【题型】填空题　【知识点】解析几何　【难度】easy
如图，已知 $F_1$, $F_2$ 为双曲线 $\frac{x^2}{a^2} - \frac{y^2}{b^2} = 1 (a > 0, b > 0)$ 的焦点，过 $F_2$ 作垂直于 $x$ 轴的直线交双曲线于点 $P$，且 $\angle PF_1F_2 = 30^\circ$，则双曲线的渐近线方程为\_\_\_\_\_\_\_\_.

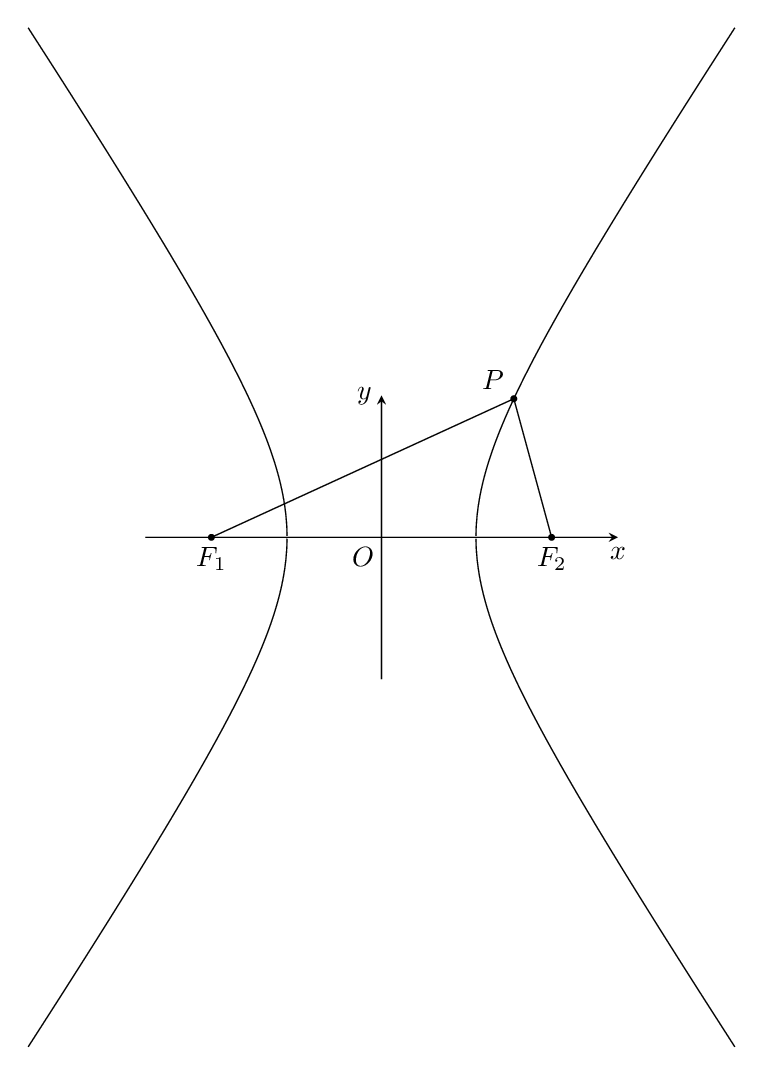
【解答】

\noindent \textbf{【答案】} $\boldsymbol{y=\pm\sqrt{2}x}$

\vspace{0.2cm}
\noindent \textbf{【分析】} 利用点在双曲线上及直角三角形中$30^\circ$所对的直角边等于斜边的一半，结合双曲线的定义和渐近线方程即可求解.

\vspace{0.2cm}
\noindent \textbf{【详解】} 设$F_2(c,0)(c>0)$，$P(c,y_0)$，则$\dfrac{c^2}{a^2}-\dfrac{y_0^2}{b^2}=1$，解得$y_0=\pm\dfrac{b^2}{a}$，
$\therefore |PF_2|=\dfrac{b^2}{a}$.
在$\text{Rt}\triangle PF_2F_1$中，$\angle PF_1F_2=30^\circ$，则$|PF_1|=2|PF_2|$ ①.
由双曲线的定义，得$|PF_1|-|PF_2|=2a$ ②.
由①②得$|PF_2|=2a$. $\because |PF_2|=\dfrac{b^2}{a}$，$\therefore 2a=\dfrac{b^2}{a}$，即$b^2=2a^2$. $\therefore \dfrac{b}{a}=\sqrt{2}$.
$\therefore$双曲线的渐近线方程为$y=\pm\sqrt{2}x$.故答案为：$\boldsymbol{y=\pm\sqrt{2}x}$